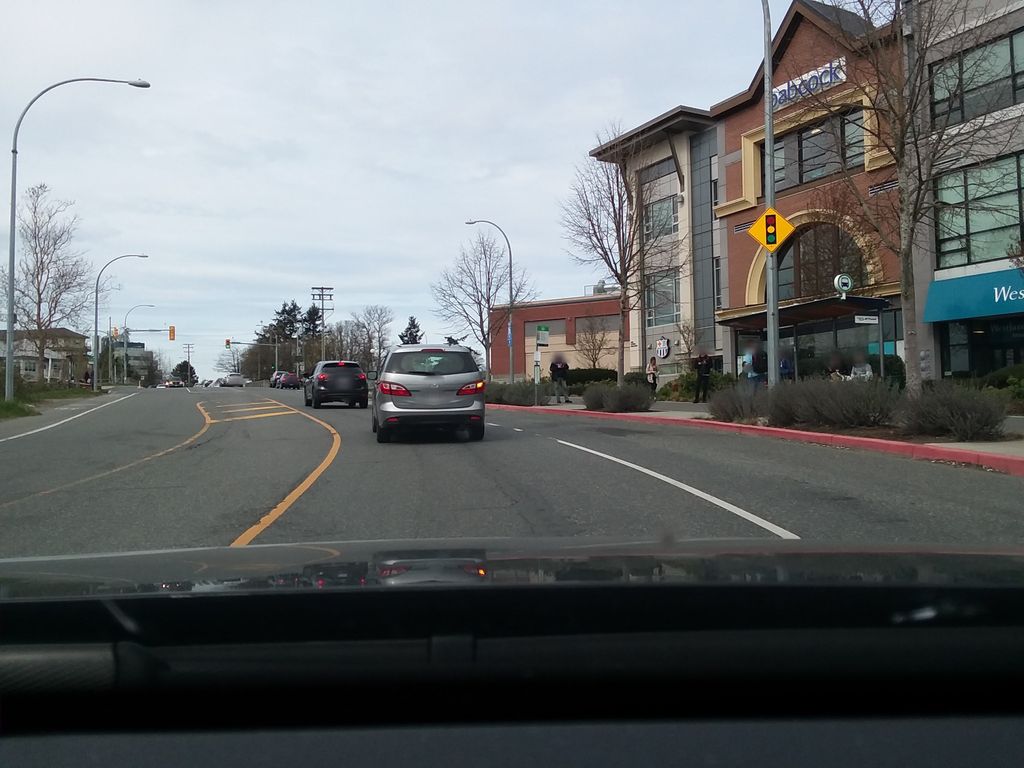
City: victoria